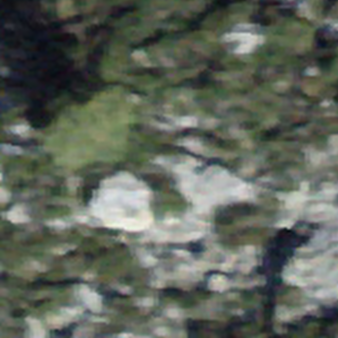
Label: bouldering_area